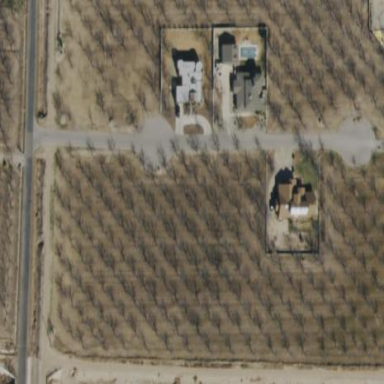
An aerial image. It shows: Orchard.